Field crop: maize
Growth stage: 1
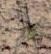
Species: salsola